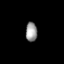
Tissue: lung
Cell type: Epithelial cells
Senescence score: 0.2368
Nuclear area (px): 220
Mean DAPI intensity: 150.345